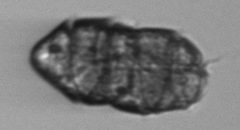
Label: Margalefidinium